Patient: sex M, age 57
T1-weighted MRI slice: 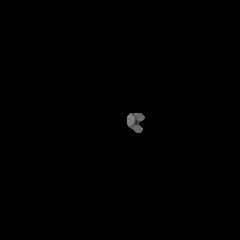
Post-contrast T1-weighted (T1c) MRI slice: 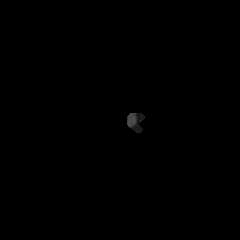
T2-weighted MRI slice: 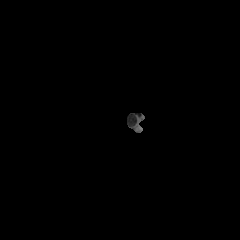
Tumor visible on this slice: no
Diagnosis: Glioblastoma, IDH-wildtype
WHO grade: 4